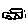
Label: car